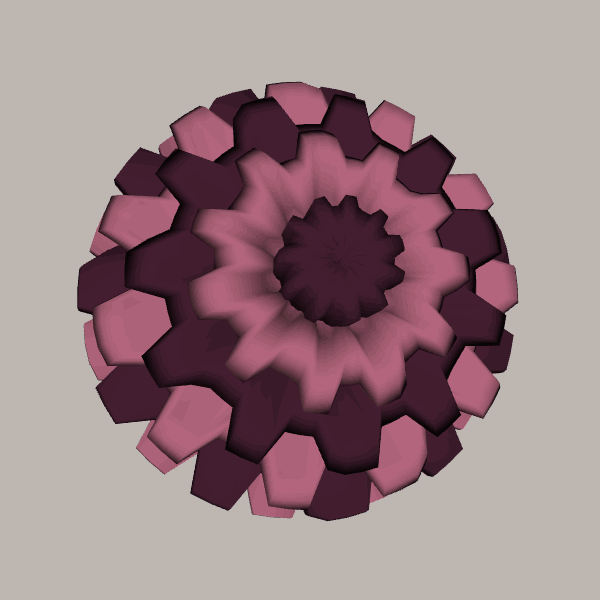
Background: light